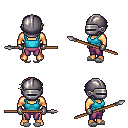
a pixel art fantasy rpg character, male body template, human, tanned skin, teal pirate shirt, magenta pants, white blonde short bangs hairstyle, metal helm, metal gloves, white slippers, spear, four views (front, back, left, right), 2x2 character sprite sheet, small pixel art, hard edges, no anti-aliasing